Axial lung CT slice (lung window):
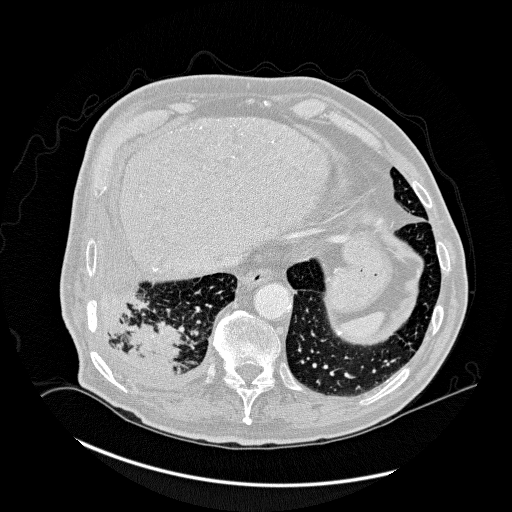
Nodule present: no